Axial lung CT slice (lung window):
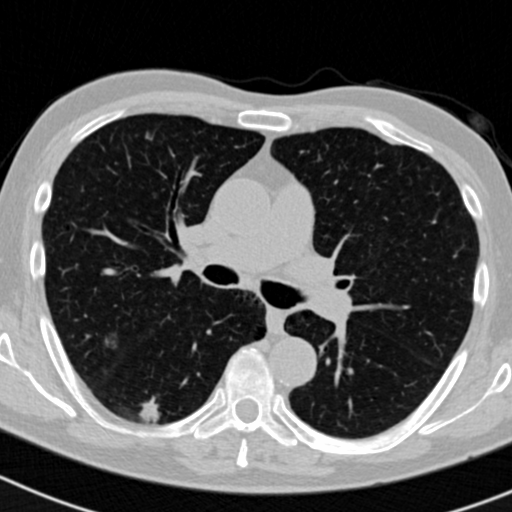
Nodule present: yes
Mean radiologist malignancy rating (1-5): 4.333